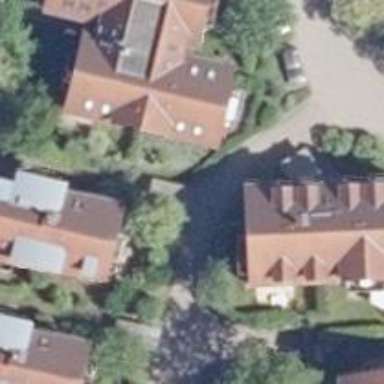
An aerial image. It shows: Living street.